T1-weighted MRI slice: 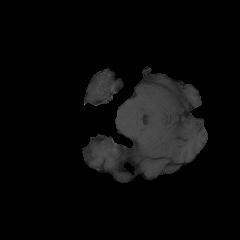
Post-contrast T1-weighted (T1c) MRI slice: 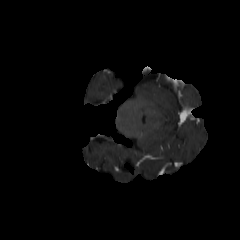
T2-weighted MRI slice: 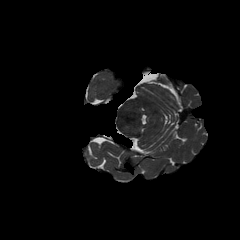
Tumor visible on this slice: no